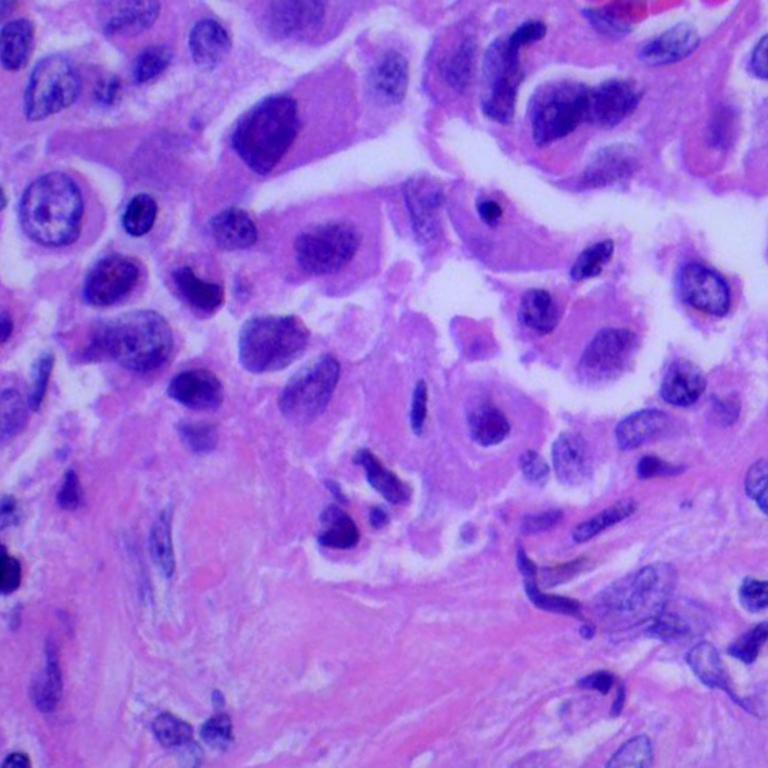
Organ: lung
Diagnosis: adenocarcinomas